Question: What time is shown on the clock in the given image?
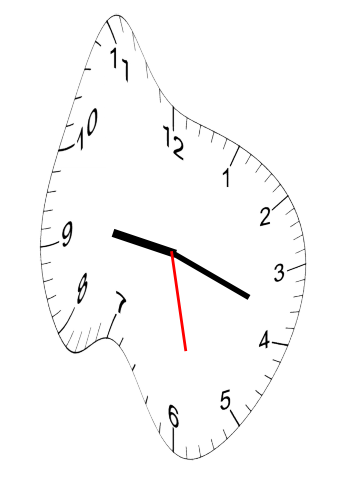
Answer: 09:18:28